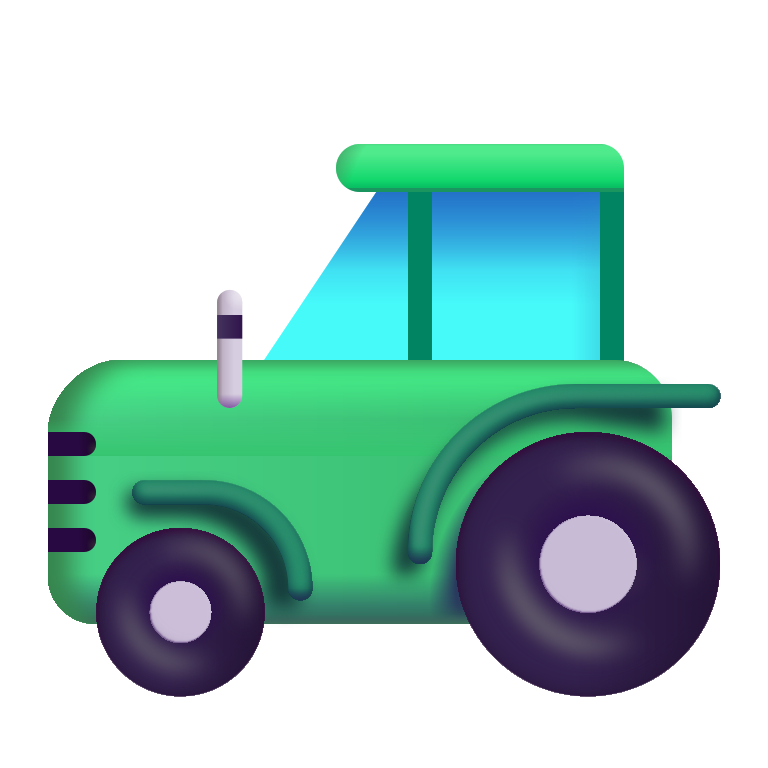
tractor color